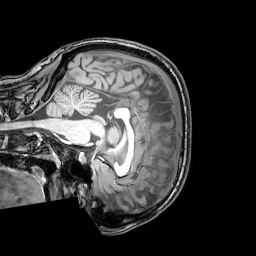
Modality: T1w
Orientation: sagittal
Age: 21
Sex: female
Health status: healthy
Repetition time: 0.081 s
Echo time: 0.037 s